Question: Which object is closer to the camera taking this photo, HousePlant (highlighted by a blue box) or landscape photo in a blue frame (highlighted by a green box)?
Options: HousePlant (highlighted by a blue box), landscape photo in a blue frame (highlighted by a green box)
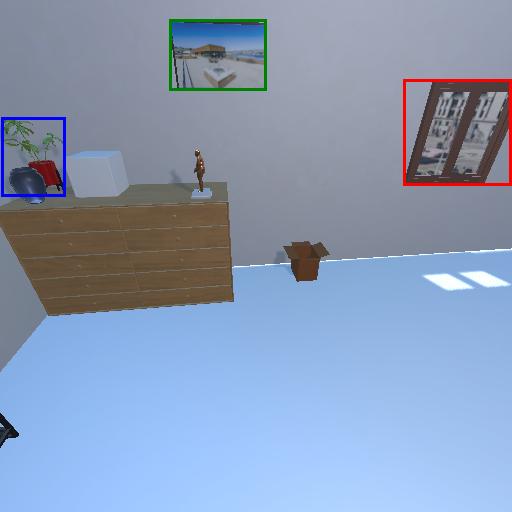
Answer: HousePlant (highlighted by a blue box)